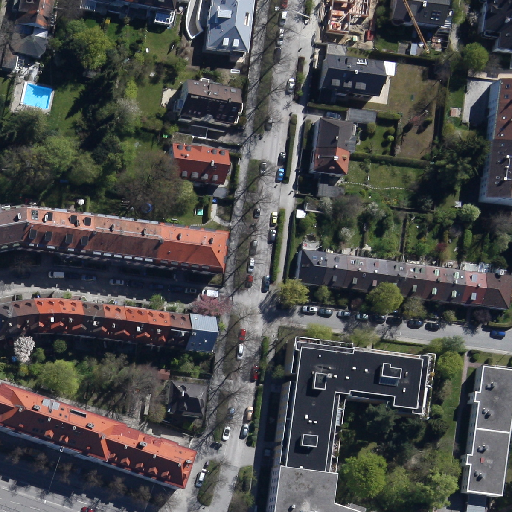
Referring expression: building along the road